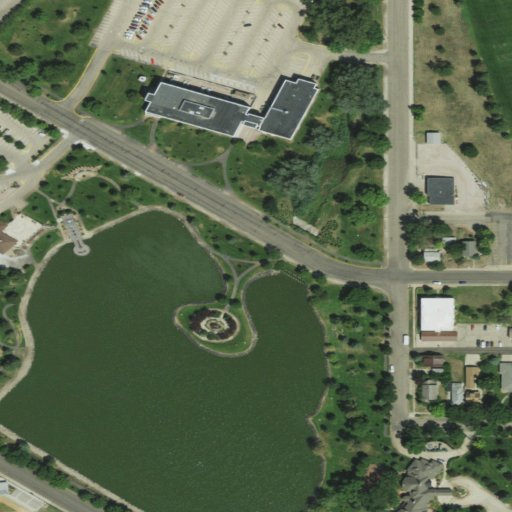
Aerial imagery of valley in South Dakota named Hilgers Gulch containing low intensity development, medium intensity development, open water, high intensity development, and open development